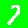
Digit: 7